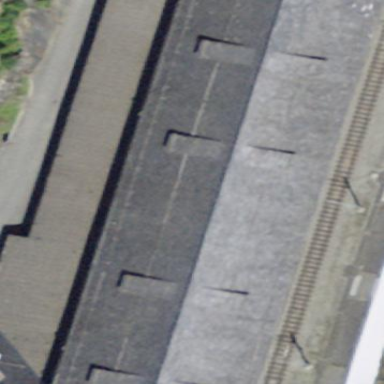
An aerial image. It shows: Industrial building.